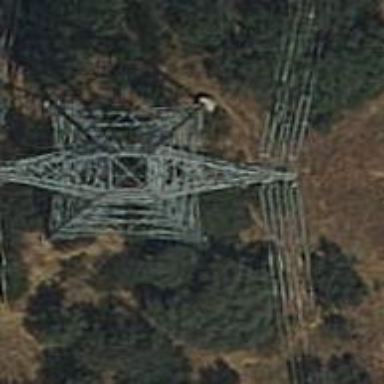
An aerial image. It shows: Towering power structure.